Question: Please see the image below.
How was this 'pop-up' view created? Suppose I wanted to completely imitate that view with the fonts, how would I do so?

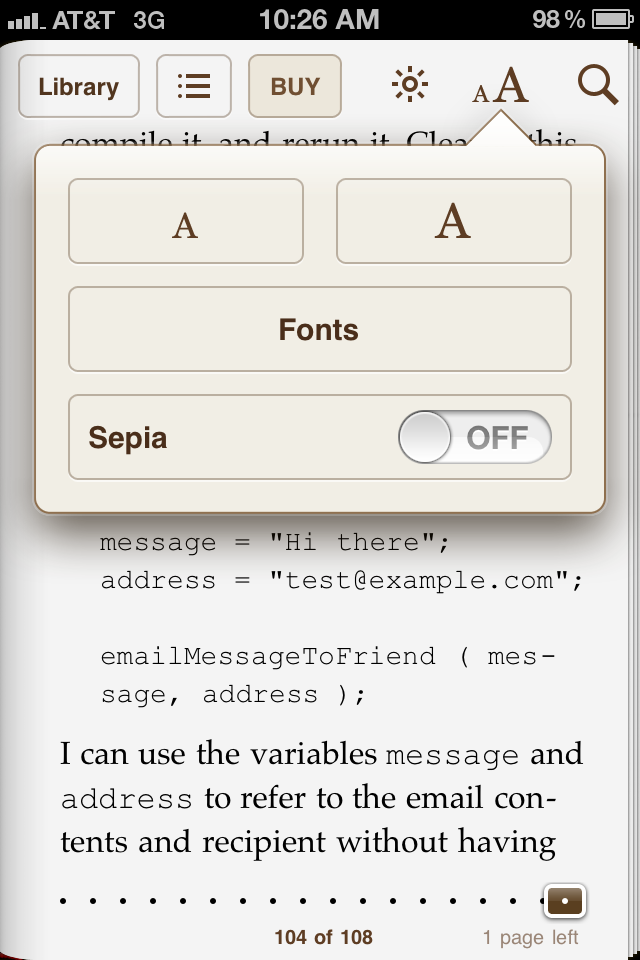
Answer: There is not a SDK exposed component for this, but this could very easily be made using a hierarchy of views:
> UIView - Main view. Uses a bezier path to create a protrusion to
point from the source. Has a border and drop shadow added to its
layer.UIButton - Smaller font
UIButton - Larger font
UIButton - Change font type
UIButton - Container for sepia.
UILabel - "Sepia" text
UISwitch - turning sepia on and off
Just show and hide the view with an animation. Also, create delegate callbacks to tell the delegate when events occur in the popover.
'''
// Delegate returns if the text can get smaller to enable/disable the button
- (BOOL) didSelectSmallerFont:(CGFloat)fontSize;
// Delegate returns if the text can get larger to enable/disable the button
- (BOOL) didSelectLargerFont:(CGFloat)fontSize;
- (void) didChangeFont:(UIFont*)font;
- (void) didToggleSepia:(BOOL)enabled;
'''
etc.